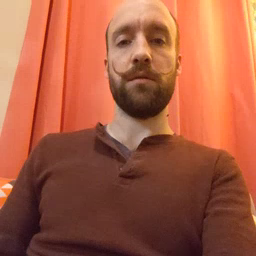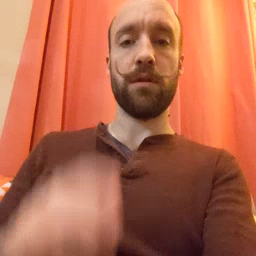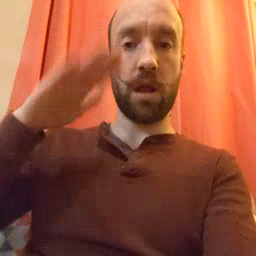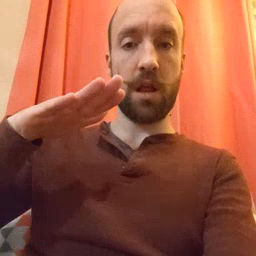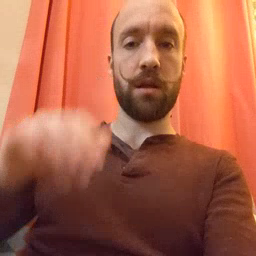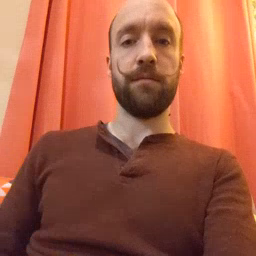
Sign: on